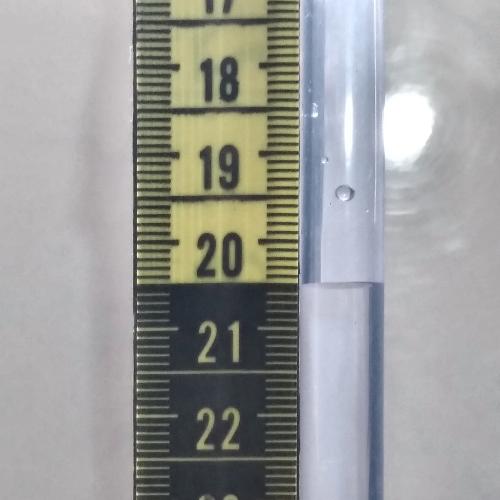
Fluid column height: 20.5 cm